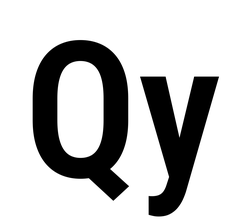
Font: Roboto_Condensed_SemiBold